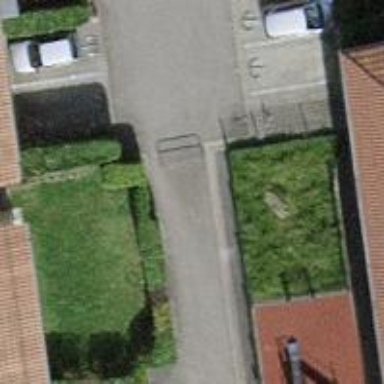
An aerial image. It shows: Bollard barrier.